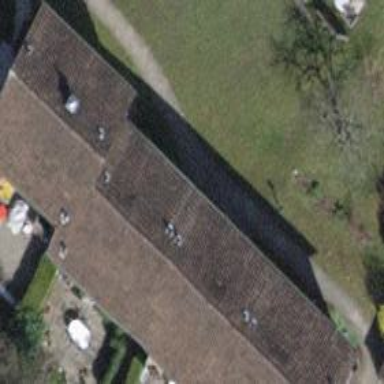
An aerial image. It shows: Building with pitched roof.